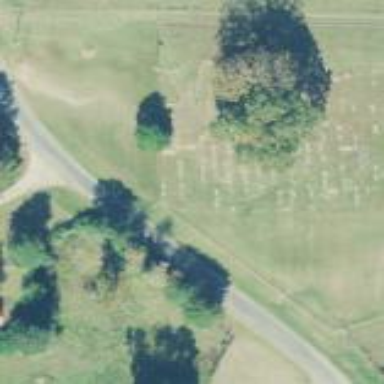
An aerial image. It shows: Cemetery.